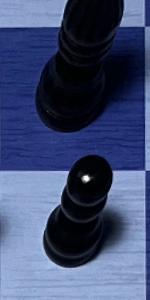
Label: Pawn_Black